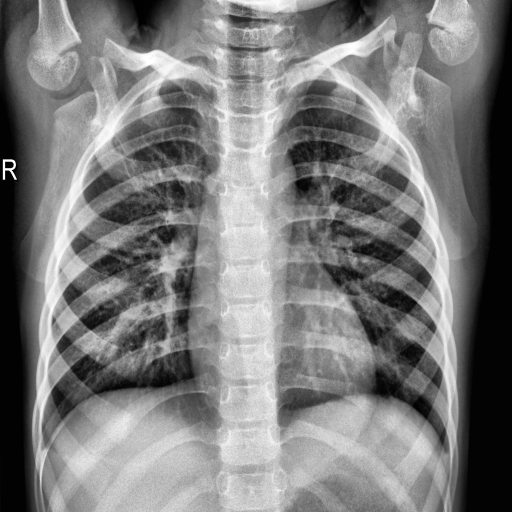
Finding: NORMAL